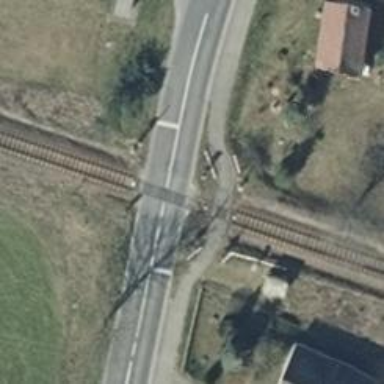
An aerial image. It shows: Railway crossing with lights and saltire markers.